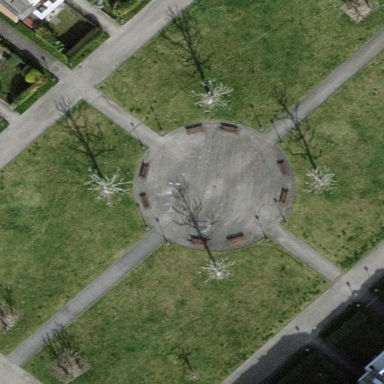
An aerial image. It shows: Park.